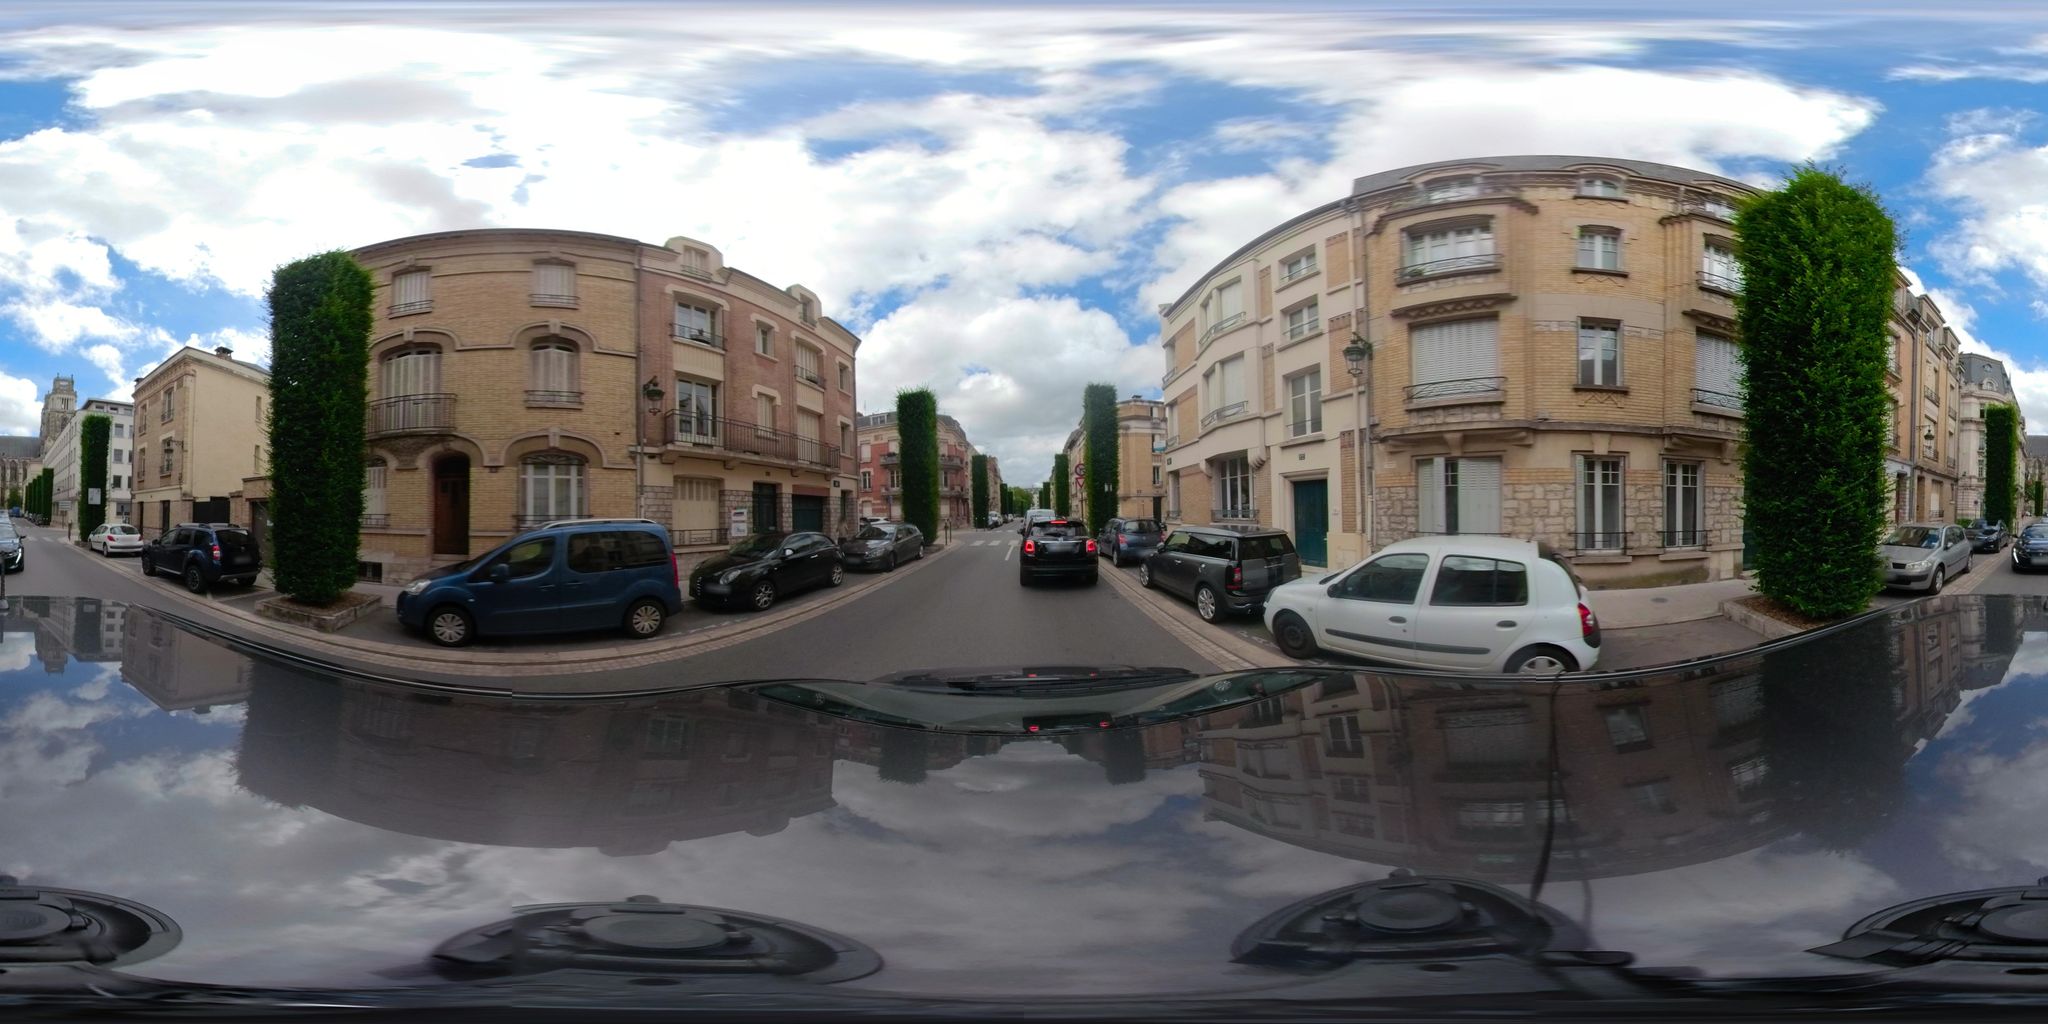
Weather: cloudy
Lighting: day
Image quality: good
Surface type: cycling surface
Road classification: tertiary
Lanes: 2
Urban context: urban centre
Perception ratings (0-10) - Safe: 2.94, Lively: 7.64, Beautiful: 9.01, Boring: 4.02, Depressing: 2.14, Wealthy: 7.9